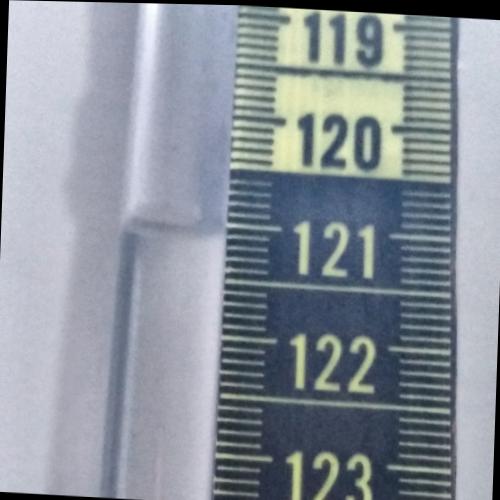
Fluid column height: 121.1 cm